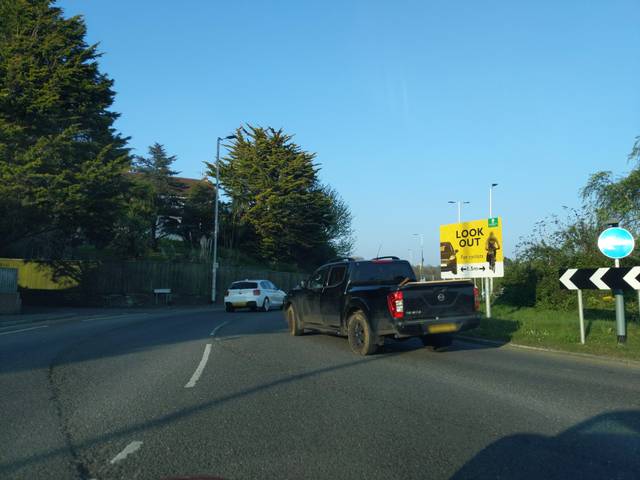
Region: United Kingdom
Coordinates: 50.366, -4.102